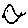
Label: bird